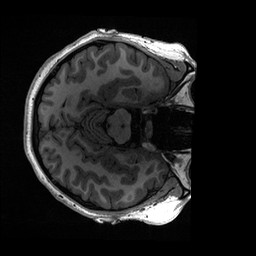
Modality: T1w
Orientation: axial
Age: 18
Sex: female
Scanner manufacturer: ge
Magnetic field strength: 3 T
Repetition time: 0.006952 s
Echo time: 0.00292 s